Question: I would like to align some text in the center, but not just by doing 'text-align: center'.
I would like to make a specific character/class/ID be the center, while the rest of the string gets appended and prepended nicely. Here is what I mean:
<URL>

As you can see, the red 'c' in the middle is aligned somewhat in the middle (I used 'margin-right' to make this small example). I want to say something like:
> align all the text in the middle, but make the 'anchor point' of the string a specific character/class/ID
Is something like this doable?
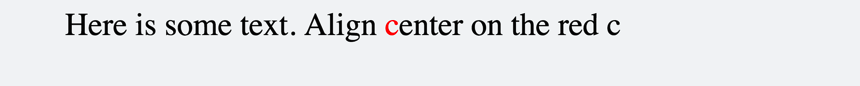
Answer: This could be done with some jQuery:
'''
var width = $('#text').width()/2;
var width2 = $('#center').width()/2;
var left = $('#center').offset().left;
$('#text').css('margin-right', (left-width+width2)*2);
'''
<URL>